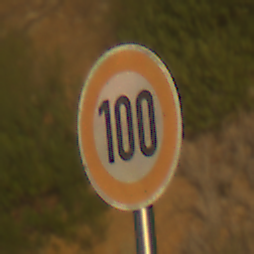
Verkehrszeichen: Geschwindigkeit100
Umgebung: Outdoor, Nature
Tageszeit: SunriseSunset
Wetter: PartlyCloudy
Licht: Natural
Jahreszeit: NotSpecified
Kontrast: MediumContrast